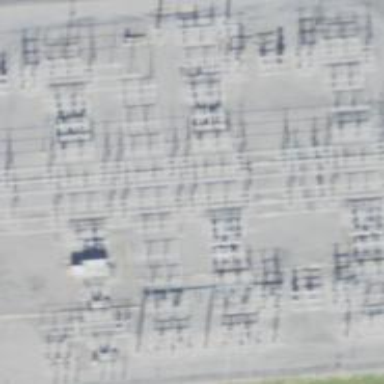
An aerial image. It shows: Switch used for power control.